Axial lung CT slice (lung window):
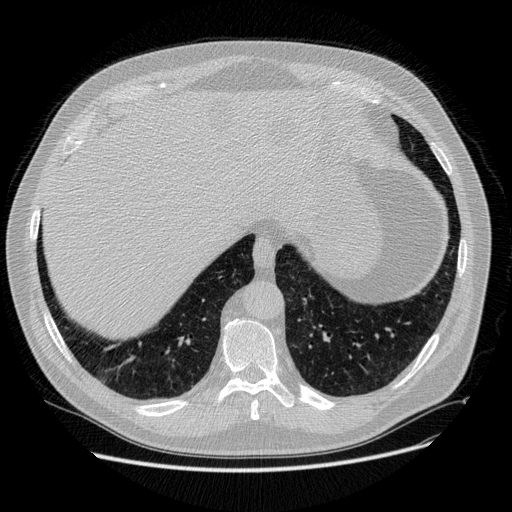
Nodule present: no